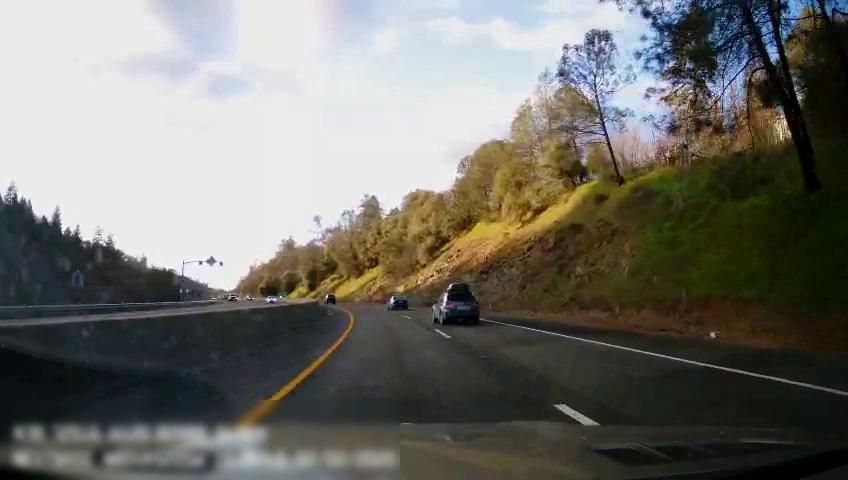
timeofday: Day
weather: Sunny
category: Drivable Space
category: Drivable Space
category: Vehicles | SUV
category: Vehicles | Car
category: Vehicles | SUV
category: Vehicles | Car
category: Vehicles | Truck
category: Lanes | Current Lane
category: Lanes | Alternate Lane
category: Lanes | Current Lane